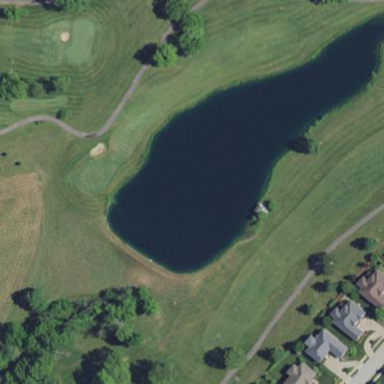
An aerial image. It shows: Scenic view of water hazard on golf course. The natural water feature adds beauty to the landscape.